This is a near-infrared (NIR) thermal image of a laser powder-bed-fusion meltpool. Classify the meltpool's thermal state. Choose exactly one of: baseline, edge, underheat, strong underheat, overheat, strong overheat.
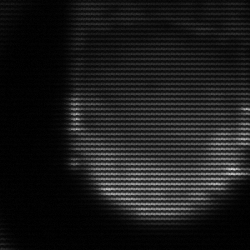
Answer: edge